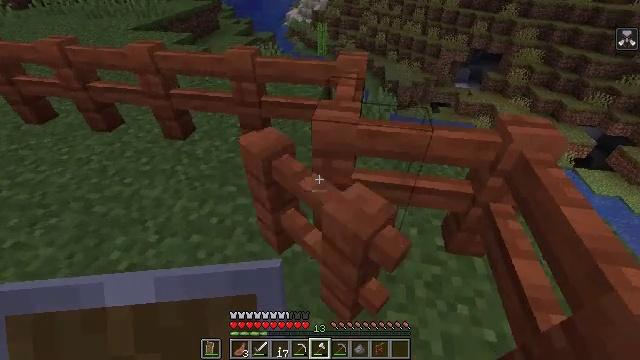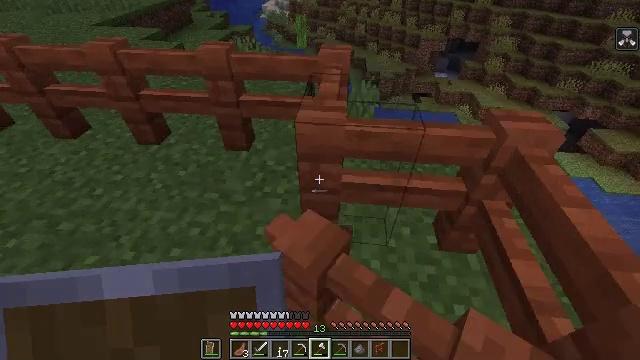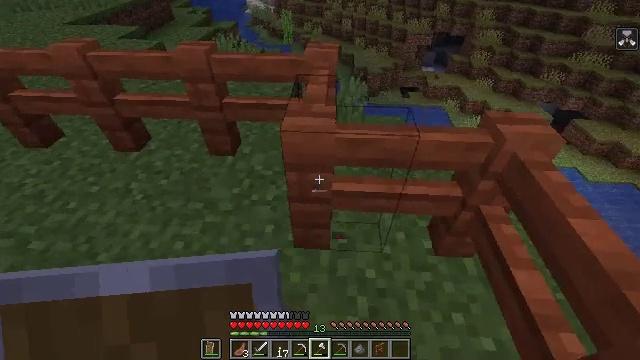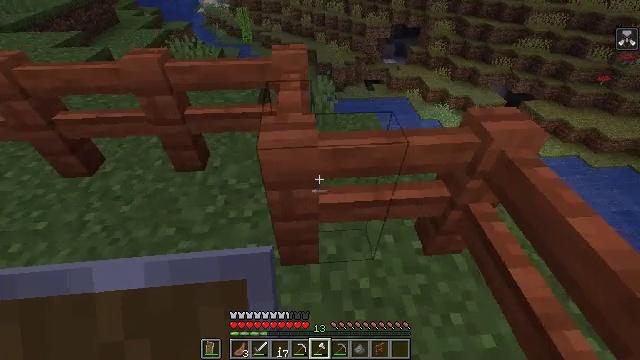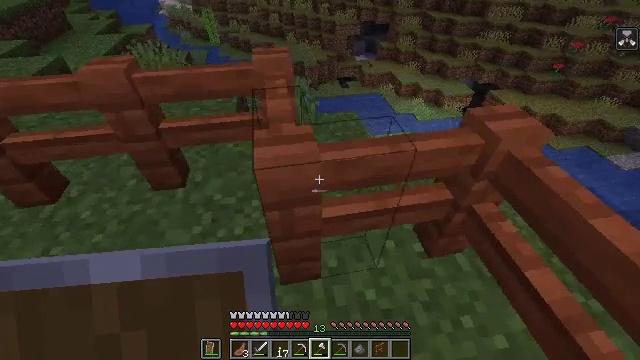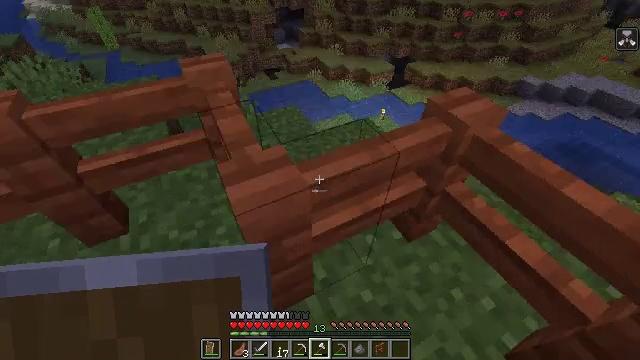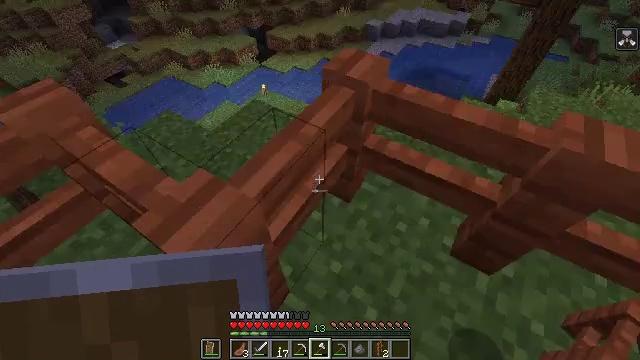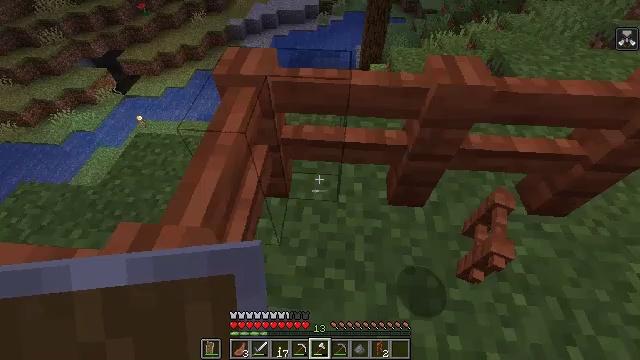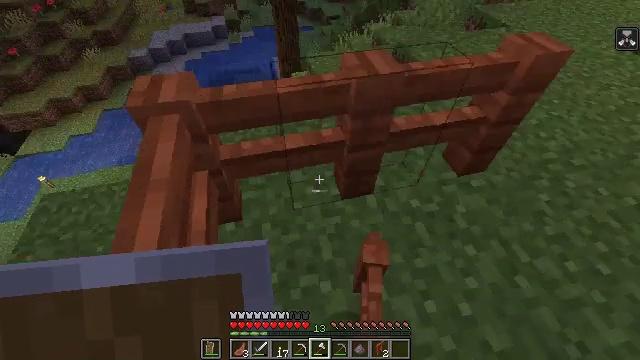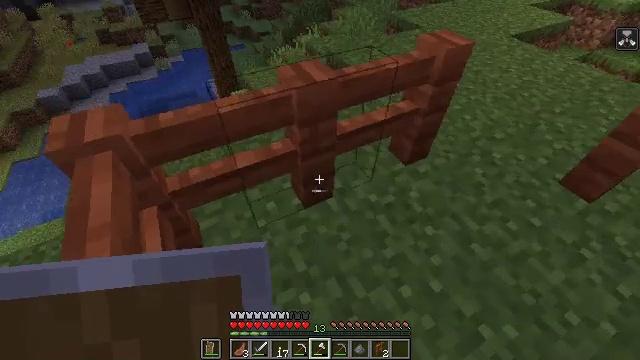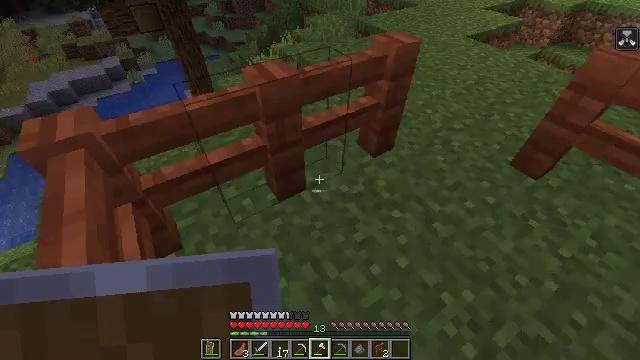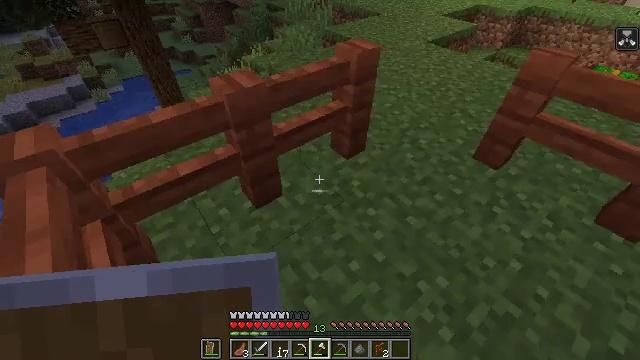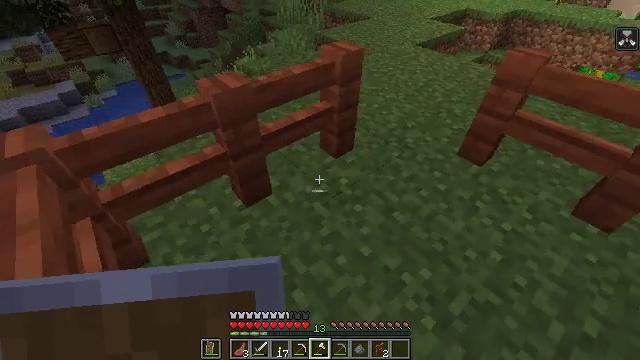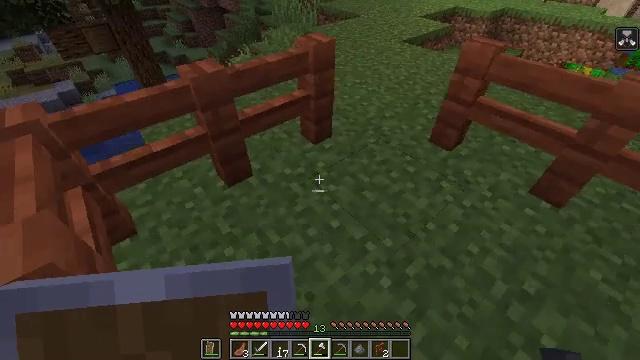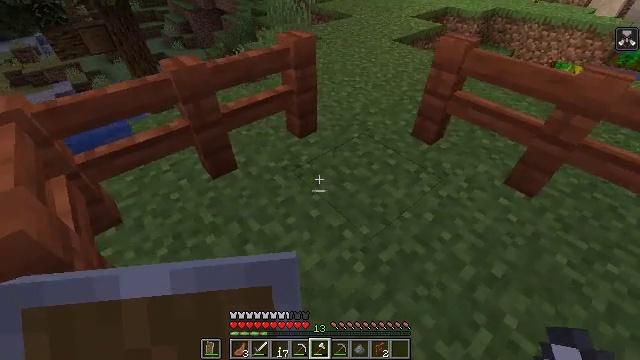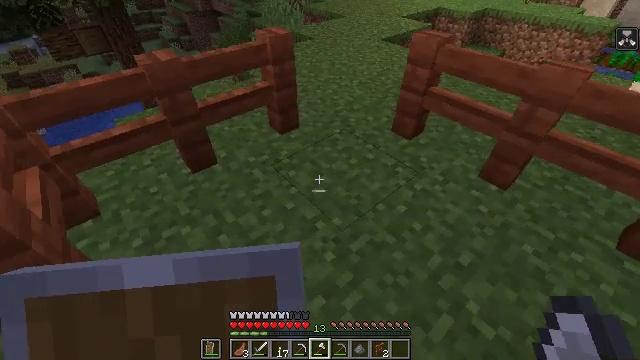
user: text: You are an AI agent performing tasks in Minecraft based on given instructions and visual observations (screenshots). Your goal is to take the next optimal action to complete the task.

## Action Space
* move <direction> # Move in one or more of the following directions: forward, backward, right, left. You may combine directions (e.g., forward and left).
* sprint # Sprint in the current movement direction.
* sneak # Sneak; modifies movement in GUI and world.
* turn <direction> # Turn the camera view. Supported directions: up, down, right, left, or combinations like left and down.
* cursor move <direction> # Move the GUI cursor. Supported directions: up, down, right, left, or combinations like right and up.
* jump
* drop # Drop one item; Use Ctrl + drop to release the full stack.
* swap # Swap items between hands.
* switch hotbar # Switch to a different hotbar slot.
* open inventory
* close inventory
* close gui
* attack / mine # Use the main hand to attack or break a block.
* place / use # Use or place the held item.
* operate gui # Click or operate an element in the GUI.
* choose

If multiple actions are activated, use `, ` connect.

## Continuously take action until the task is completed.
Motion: motion action
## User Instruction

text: Gather the acacia fence.
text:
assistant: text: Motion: turn right and down
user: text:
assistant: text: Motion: move forward, turn right
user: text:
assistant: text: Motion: move forward and move left, turn right
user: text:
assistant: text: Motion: move forward and move left, turn right
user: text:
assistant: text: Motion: move forward and move left, turn right and down
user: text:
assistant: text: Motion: move forward and move left, turn right and down
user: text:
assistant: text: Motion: turn right
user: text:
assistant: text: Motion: turn right and up
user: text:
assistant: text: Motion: move back, turn right and up
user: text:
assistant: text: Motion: move back, turn right and up
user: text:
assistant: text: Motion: move back and move right, turn right and up
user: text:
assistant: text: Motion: move back and move right, turn right
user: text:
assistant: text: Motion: move back and move right
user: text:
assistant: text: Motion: move right
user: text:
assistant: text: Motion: move right
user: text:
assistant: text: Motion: no_op
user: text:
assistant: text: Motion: no_op
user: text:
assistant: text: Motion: no_op
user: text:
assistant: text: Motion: move forward
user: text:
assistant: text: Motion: move forward
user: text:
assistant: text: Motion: move forward
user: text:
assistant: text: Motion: move forward
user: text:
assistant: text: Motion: move forward
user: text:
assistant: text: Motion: move forward
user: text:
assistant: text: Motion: turn right
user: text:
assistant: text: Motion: turn right
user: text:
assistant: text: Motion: turn right
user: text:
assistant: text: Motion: turn right
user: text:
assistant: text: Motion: turn right
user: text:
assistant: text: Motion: turn right and down, attack / mine